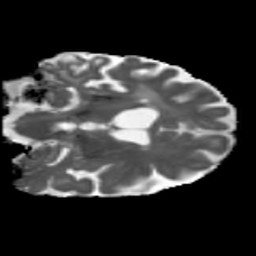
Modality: MD
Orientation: coronal
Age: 68
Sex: female
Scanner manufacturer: siemens
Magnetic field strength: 3 T
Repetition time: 5.47 s
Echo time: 0.0854 s